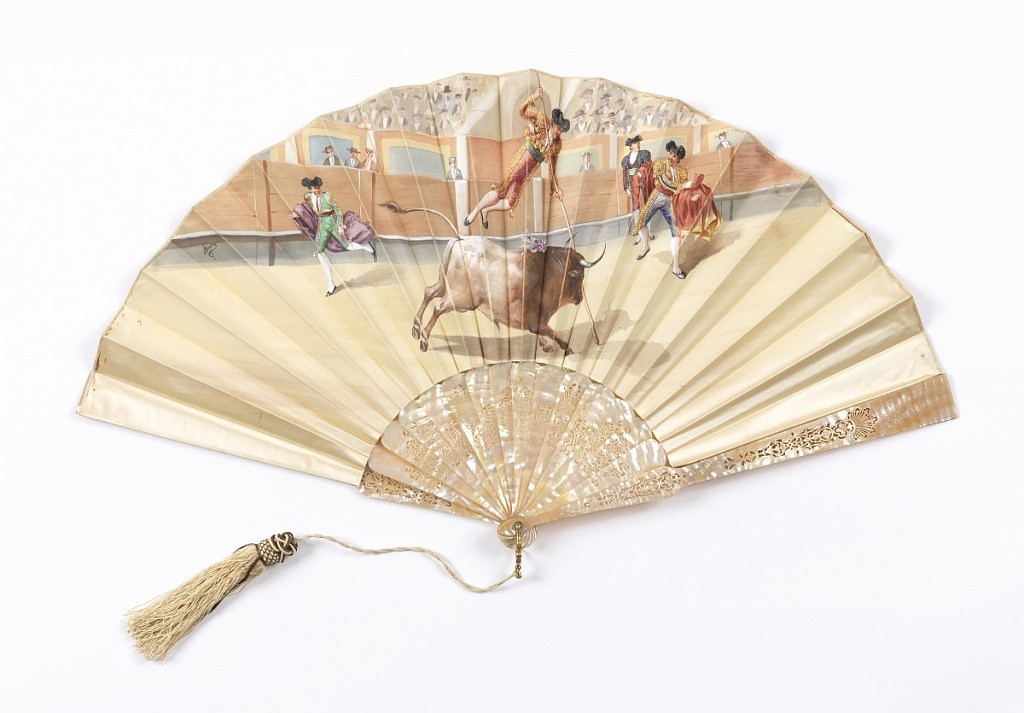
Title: Pleated fan
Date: late 19th century
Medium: Painted silk leaf, mother-of-pearl sticks, silk tassel
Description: Pleated fan painted with a bull fighting scene showing a man leaping over a bull on a pole. The reverse has a man and two women in conversation. Sticks are mother-of-pearl carved à jour. Paste head on pin. White cord and tassel.